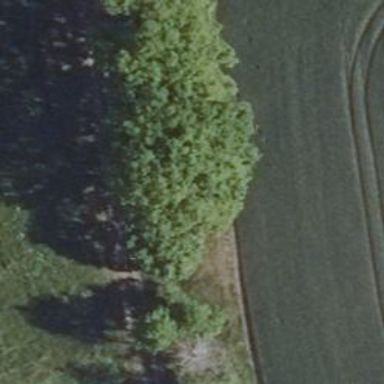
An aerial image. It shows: Row of trees in natural setting.